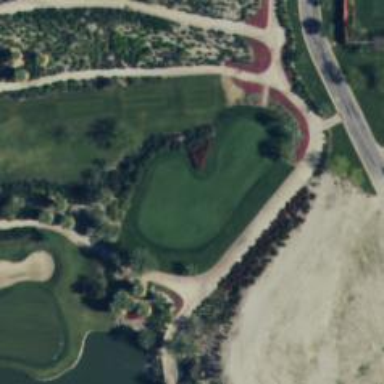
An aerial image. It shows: Grassy golf green.